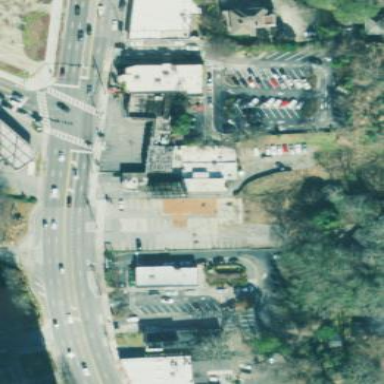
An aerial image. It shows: Retail building.